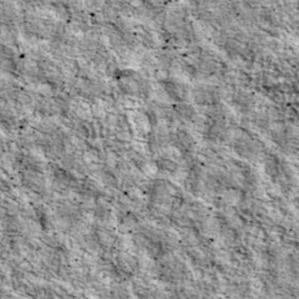
Label: non_frost